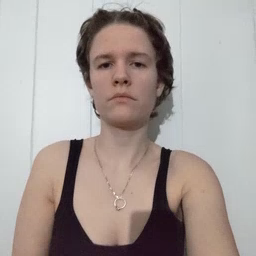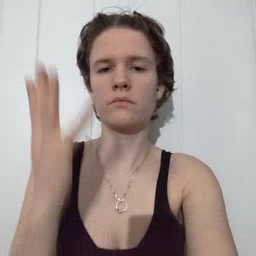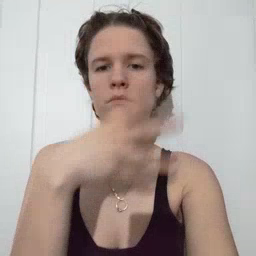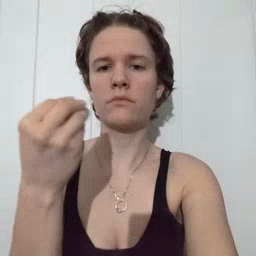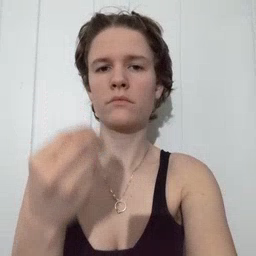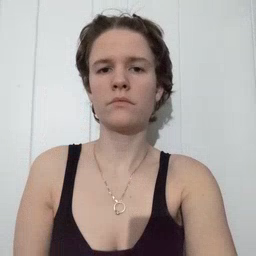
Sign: pretty